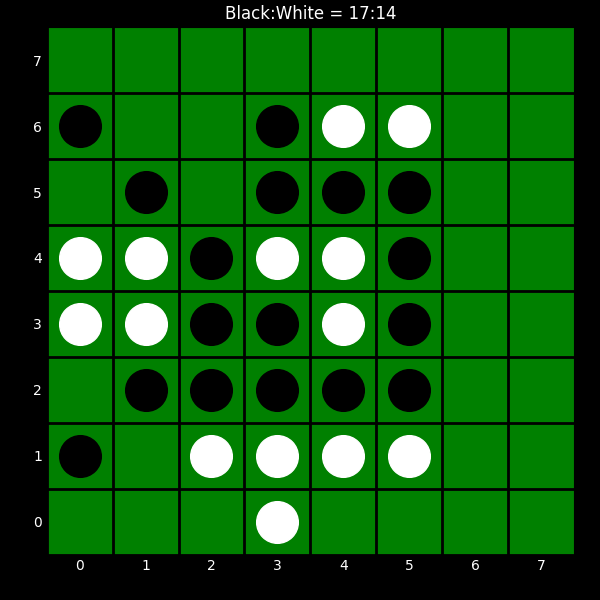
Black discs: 17
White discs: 14